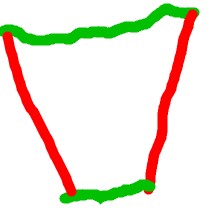
Shape: trapezoid